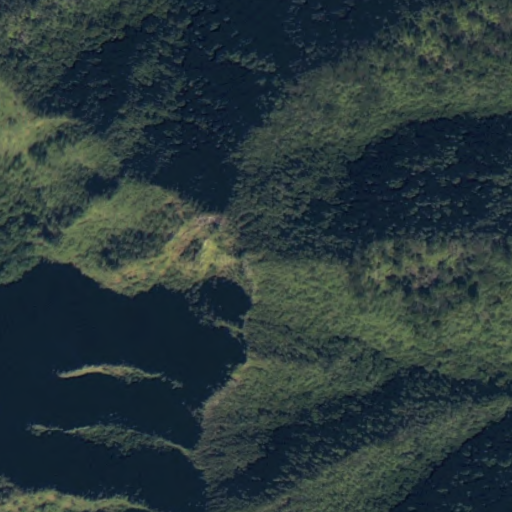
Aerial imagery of mountain in Hawaii named Pu‘ukanehoa containing only unknown